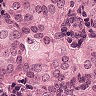
Metastatic tissue present: yes